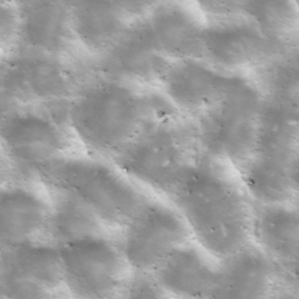
Label: non_frost